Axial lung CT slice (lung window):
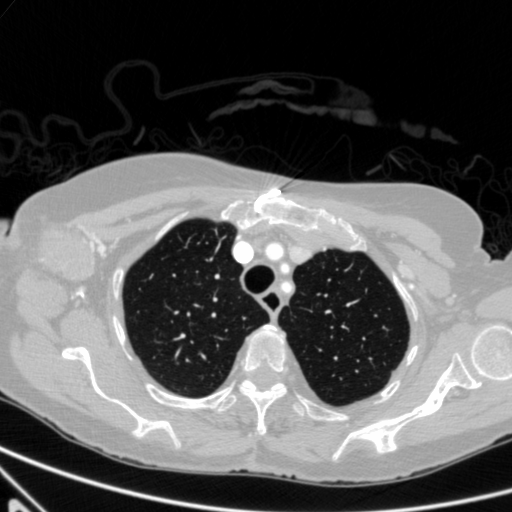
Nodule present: no